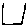
Label: square